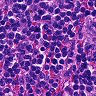
Metastatic tissue present: no